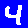
Digit: 4